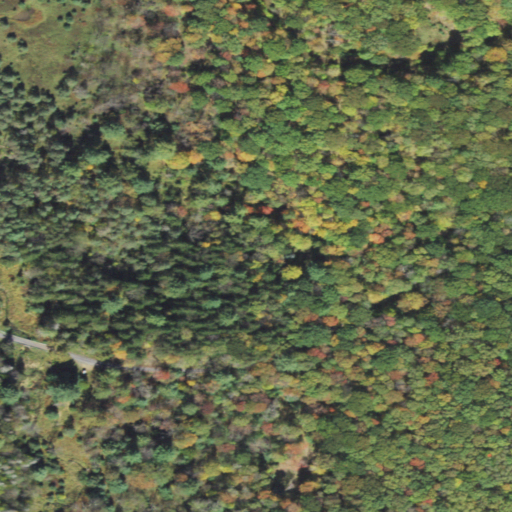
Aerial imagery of valley in Pennsylvania named Beaver Hollow containing deciduous forest, mixed forest, open development, evergreen forest, woody wetlands, and herbaceous wetlands